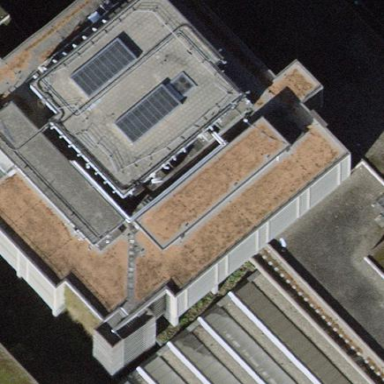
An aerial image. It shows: Section of hospital building.